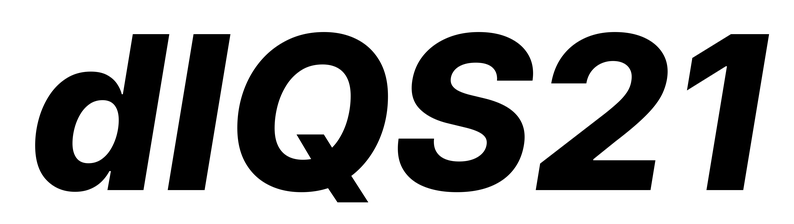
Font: Inter-Italic_ExtraBold_Italic